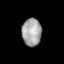
Tissue: lung
Cell type: Others
Senescence score: 0.2235
Nuclear area (px): 527
Mean DAPI intensity: 164.146